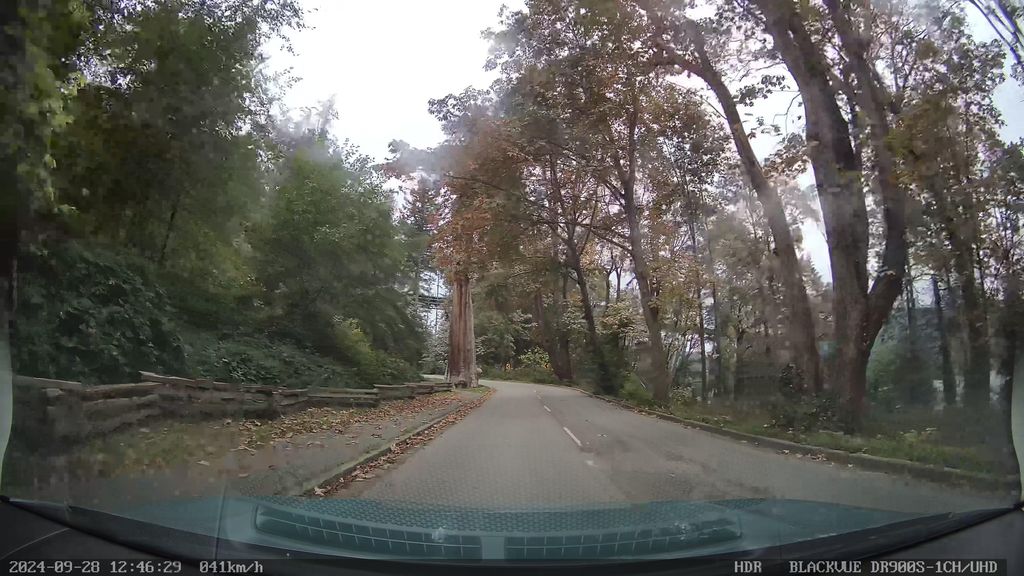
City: vancouver